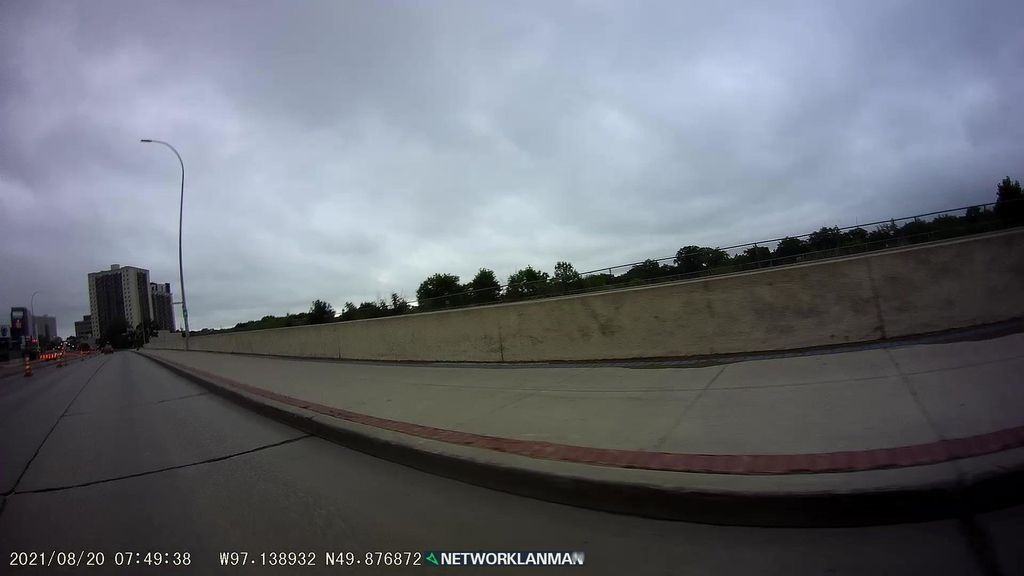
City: winnipeg